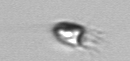
Label: Balanion